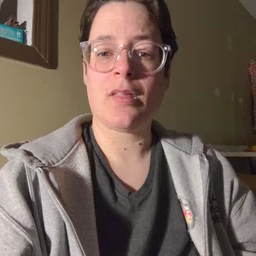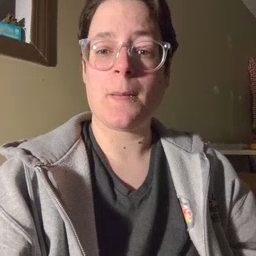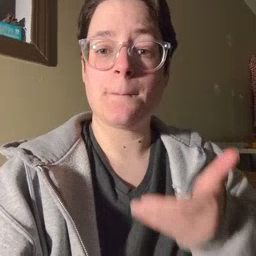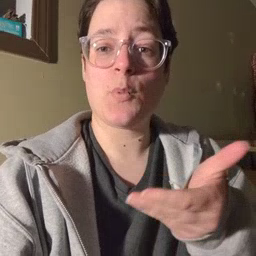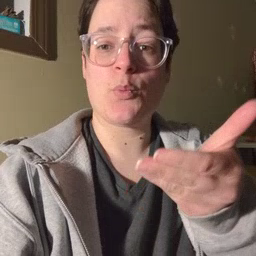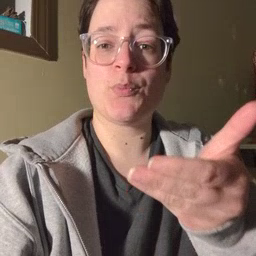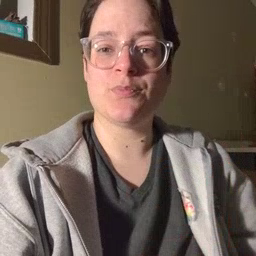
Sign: boat